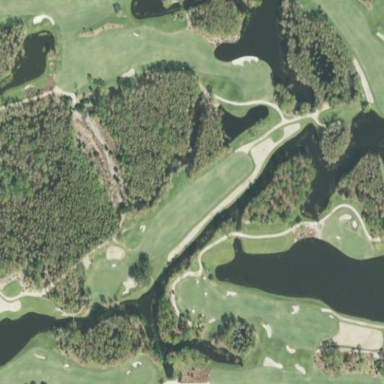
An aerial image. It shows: Picturesque scene of golf course with lateral water hazard.